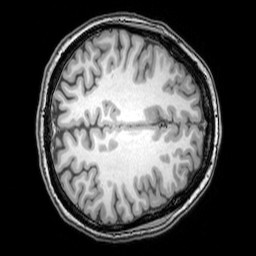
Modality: T1w
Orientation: axial
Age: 22
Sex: female
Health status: healthy
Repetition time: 0.081 s
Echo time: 0.037 s